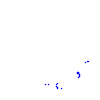
Particle: kaon